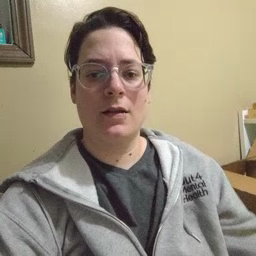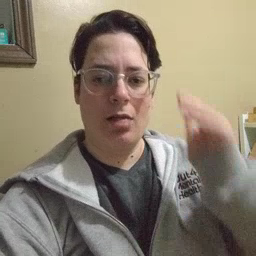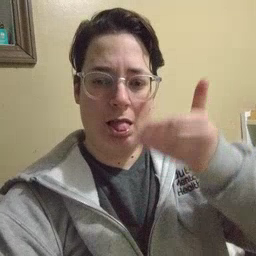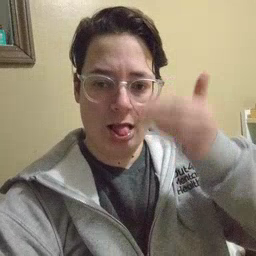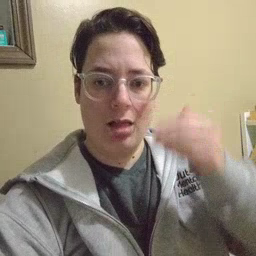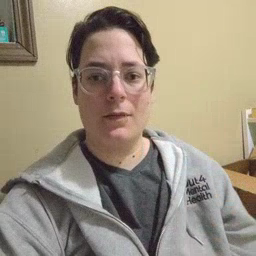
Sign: sleepy